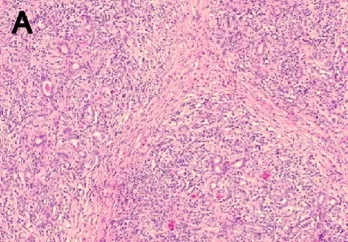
Pathological morphology and immunohistochemistry of the right submandibular gland. HE showed hyperplasia of interstitial fibrous tissue, and ,lymphoid tissue hyperplasia, formation of lymphoid follicle, infiltration of a large amount of lymphocyte, and ,scattered plasma cells, and ,eosinophils.
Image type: pathology (immunostaining)